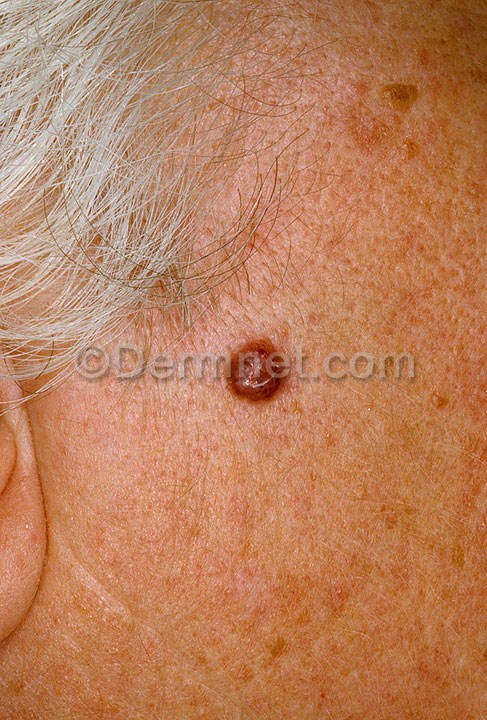
Disease: Actinic Keratosis Basal Cell Carcinoma and other Malignant Lesions